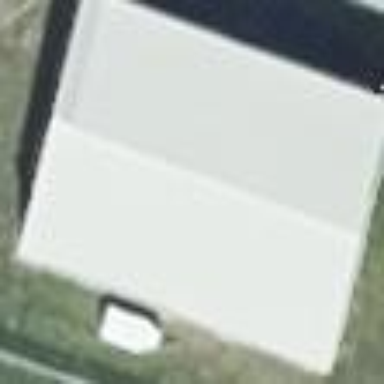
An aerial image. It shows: Building with gabled roof. The roof is orientated along the structure and is painted black.